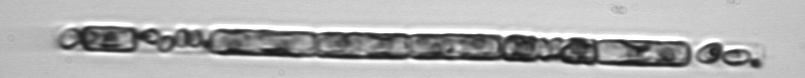
Label: Guinardia_delicatula_TAG_internal_parasite